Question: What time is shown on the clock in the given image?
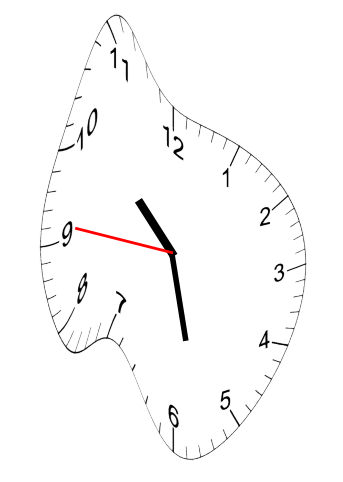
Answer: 10:27:46